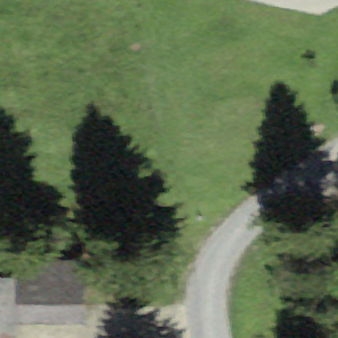
Label: other